Question: If I add '-fx-border-radius' and '-fx-border-width' CSS to a simple GridPane, in its corner the background will not be "cut down".
The CSS:
'''
.payload {
-fx-hgap: 20px;
-fx-padding: 40px;
-fx-background-color: #2969c0;
-fx-border-radius: 50px;
-fx-border-width: 5px;
-fx-border-color: black;
-fx-effect: dropshadow(three-pass-box, rgba(0, 0, 0, 0.8), 10, 0, 0, 0);
}
'''
The picture about the result:

How do I fix this ?
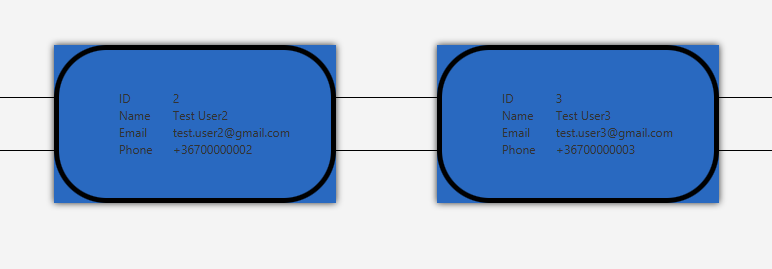
Answer: You need to add the radius property as well to define the background fill. Otherwise it will asume a zero value, as shown in your picture.
You can check the CSS specs <URL>.
You just need to add the '-fx-background-radius' property:
'''
.payload {
-fx-hgap: 20px;
-fx-padding: 40px;
-fx-background-color: #2969c0;
-fx-background-radius: 50px;
-fx-border-radius: 50px;
-fx-border-width: 5px;
-fx-border-color: black;
-fx-effect: dropshadow(three-pass-box, rgba(0, 0, 0, 0.8), 10, 0, 0, 0);
}
'''
<URL>